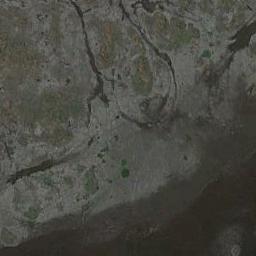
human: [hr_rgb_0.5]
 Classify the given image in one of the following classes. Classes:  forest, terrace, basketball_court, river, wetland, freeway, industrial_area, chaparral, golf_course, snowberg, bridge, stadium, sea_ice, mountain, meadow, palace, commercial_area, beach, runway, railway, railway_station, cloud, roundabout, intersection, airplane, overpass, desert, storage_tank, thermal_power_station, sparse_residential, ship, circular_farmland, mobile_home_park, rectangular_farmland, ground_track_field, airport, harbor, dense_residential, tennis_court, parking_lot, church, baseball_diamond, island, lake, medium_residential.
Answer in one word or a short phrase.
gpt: wetland